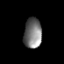
Tissue: prostate
Cell type: Myeloid cells
Senescence score: 0.3485
Nuclear area (px): 530
Mean DAPI intensity: 118.568